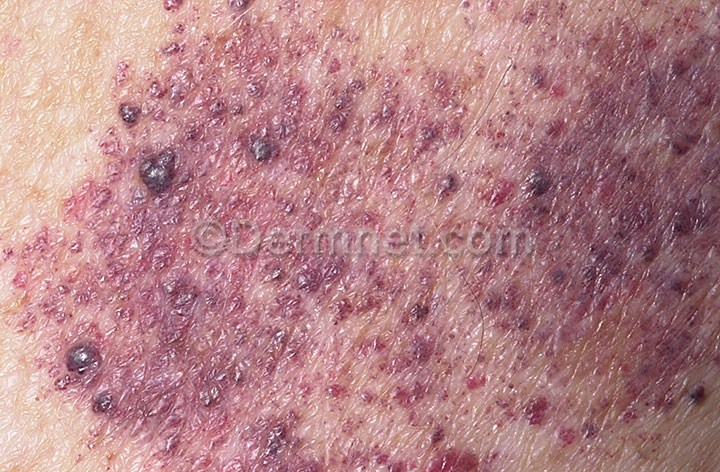
Disease: Vascular Tumors